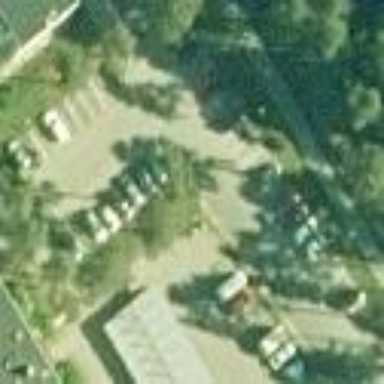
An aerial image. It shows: Parking area with surface.